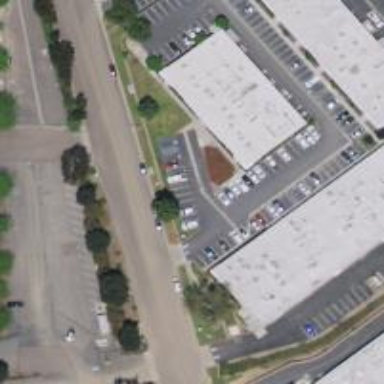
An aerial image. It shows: Industrial building.